Question: In a .NET 3.5 Compact Framework / Windows CE app, I need to consume some WebAPI methods that return json. RestSharp looks like it would be great for this, except that it's not quite CF-ready (see <URL>.
So, I will probably use HttpWebRequest. I can return the value from the WebAPI methods with this code:
'''
string uri = "http://localhost:48614/api/departments";
var webRequest = (HttpWebRequest)WebRequest.Create(uri);
var webResponse = (HttpWebResponse)webRequest.GetResponse();
if ((webResponse.StatusCode == HttpStatusCode.OK) && (webResponse.ContentLength > 0))
{
StreamReader reader = new StreamReader(webResponse.GetResponseStream());
MessageBox.Show("Content is " + reader.ReadToEnd());
}
else
{
MessageBox.Show(string.Format("Status code == {0}", webResponse.StatusCode));
}
'''
...but in order to use what's returned from reader.ReadToEnd():

...I need to convert it back to json so that I can then query the data with LINQ to JSON using either JSON.NET (<URL>
Is that realistically possible (converting StreamReader data to JSON)? If so, how?
## UPDATE
I'm trying to deserialize the "json" (or string that looks like json) with this code:
'''
string uri = "http://localhost:48614/api/departments";
var webRequest = (HttpWebRequest)WebRequest.Create(uri);
webRequest.Method = "GET";
var webResponse = (HttpWebResponse)webRequest.GetResponse();
if ((webResponse.StatusCode == HttpStatusCode.OK) && (webResponse.ContentLength > 0))
{
StreamReader reader = new StreamReader(webResponse.GetResponseStream());
DataContractJsonSerializer jasonCereal = new DataContractJsonSerializer(typeof(Department));
var dept = (Department)jasonCereal.ReadObject(reader.ReadToEnd());
MessageBox.Show(string.Format("accountId is {0}, deptName is {1}", dept.AccountId, dept.DeptName));
}
'''
...but get two err msgs on the "var dept =" line:
'''
0) The best overloaded method match for 'System.Runtime.Serialization.XmlObjectSerializer.ReadObject(System.IO.Stream)' has some invalid arguments
1) Argument '1': cannot convert from 'string' to 'System.IO.Stream'
'''
So reader.ReadToEnd() returns a string, and DataContractJsonSerializer.ReadObject() expects a stream, apparently. Is there a better approach for this? Or, if I'm on the right track (although currently a section of track has been removed, so to speak), how should I get past this hurdle?
## UPDATE 2
I added the System.Web.Extensions reference and then "using System.Web.Script.Serialization;" but this code:
'''
JavaScriptSerializer jss = new JavaScriptSerializer();
var dept = jss.Deserialize<Department>(s);
MessageBox.Show(string.Format("accountId is {0}, deptName is {1}",
dept.AccountId, dept.DeptName));
'''
...but the second line fails with:
""
What type should receive the call to jss.Deserialize()? How is it defined?
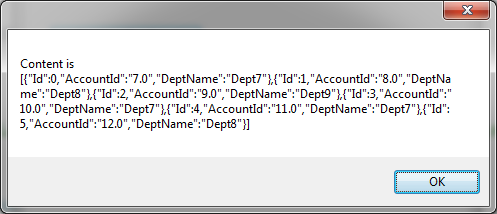
Answer: Well,
the 'ReadToEnd()' method is used to read the stream into a string and output it. If you need a stream out to pass it to a method requiring a stream, you shouldn't use this method.
From what I read on <URL> , it seems the 'BaseStream' property of your reader would be more appropriate to use then.